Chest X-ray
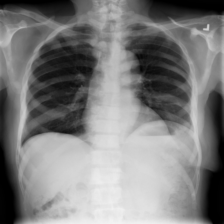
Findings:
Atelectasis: negative
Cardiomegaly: negative
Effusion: negative
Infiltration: negative
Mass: negative
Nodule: negative
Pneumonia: negative
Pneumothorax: negative
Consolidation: negative
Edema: negative
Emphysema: negative
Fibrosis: negative
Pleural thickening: negative
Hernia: negative